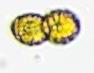
Label: Margalefidinium